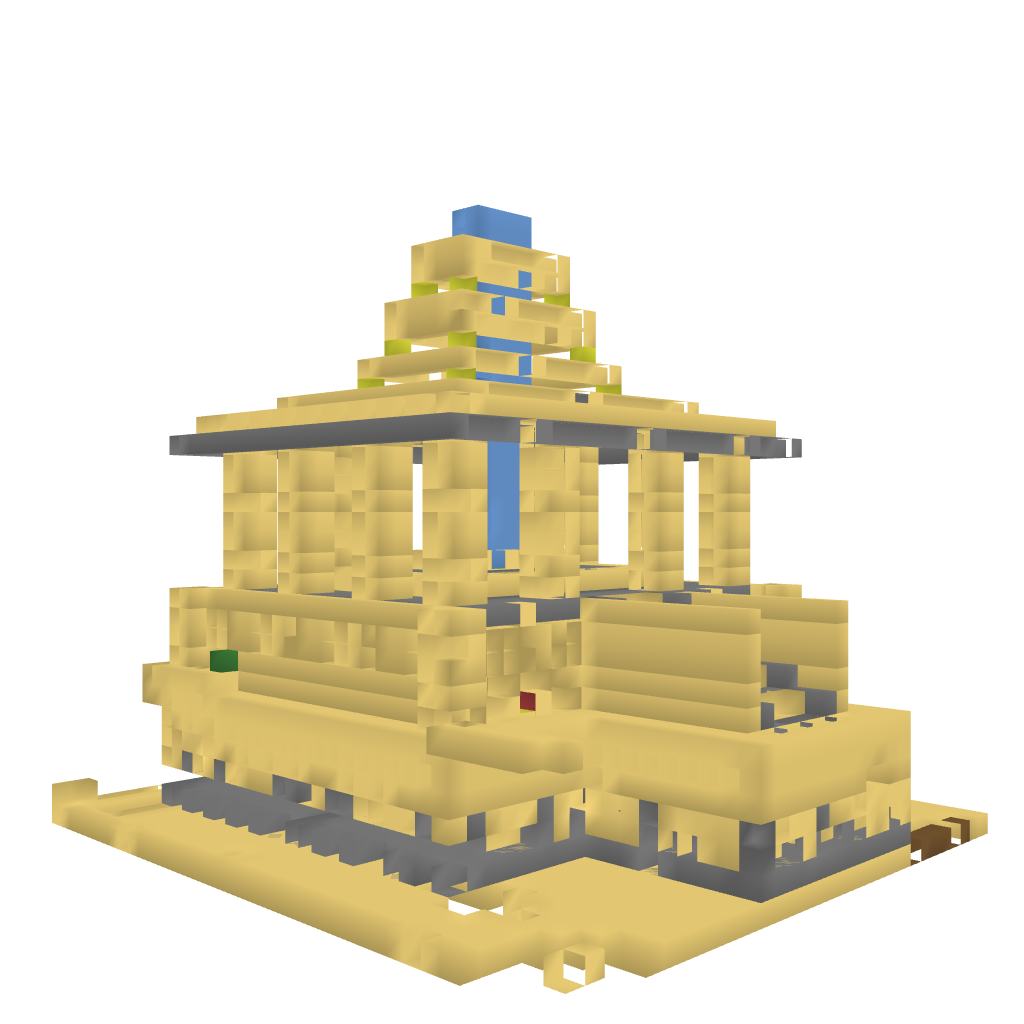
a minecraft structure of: weird arena pagoda thingymajiggy with a secret stair high quality